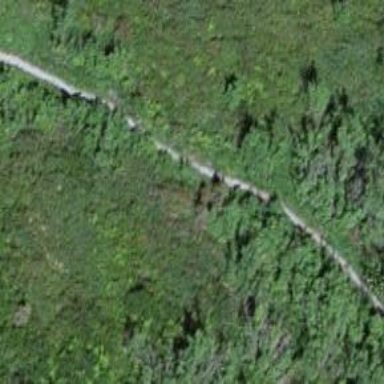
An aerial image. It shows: Path on the ground.